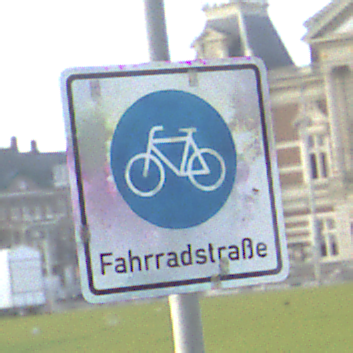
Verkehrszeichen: BeginnFahrradstrasse
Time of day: MorningAfternoon
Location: Outdoor (Suburban)
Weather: PartlyCloudy
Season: NotSpecified
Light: Natural